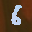
Label: 6